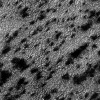
Atmospheric dust classification: not_dusty